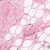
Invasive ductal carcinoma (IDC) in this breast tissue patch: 0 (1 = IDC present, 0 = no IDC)